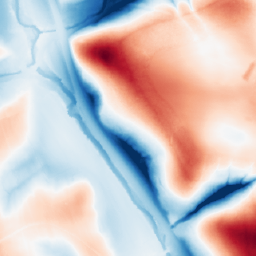
Category: classical
Decomposition family: uniform
Decomposition parameters: size: 100
Upsampling method: nearest
Upsampling parameters: scale: 2
Upsampling scale: 2